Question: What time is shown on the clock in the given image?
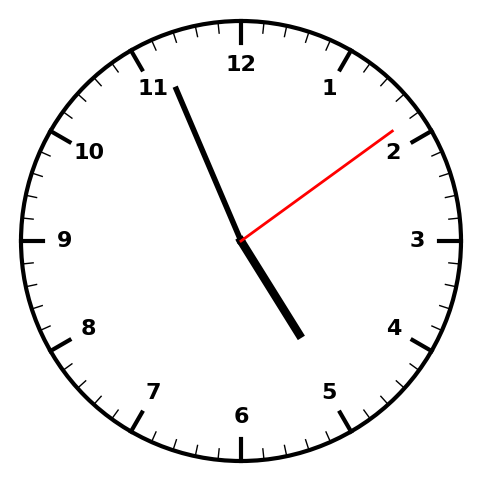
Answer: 04:56:09